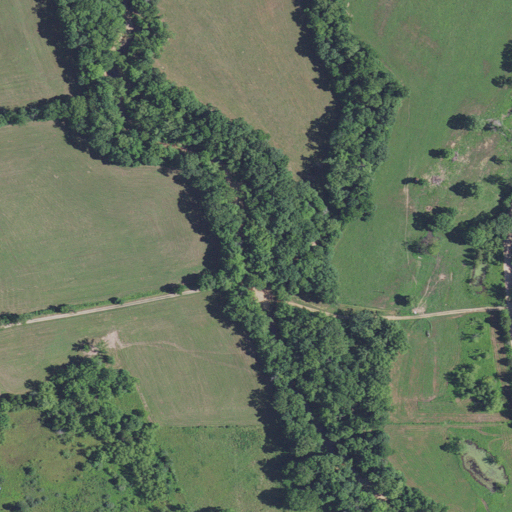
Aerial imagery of valley in Missouri named Graham Hollow containing pasture, deciduous forest, open development, mixed forest, and low intensity development